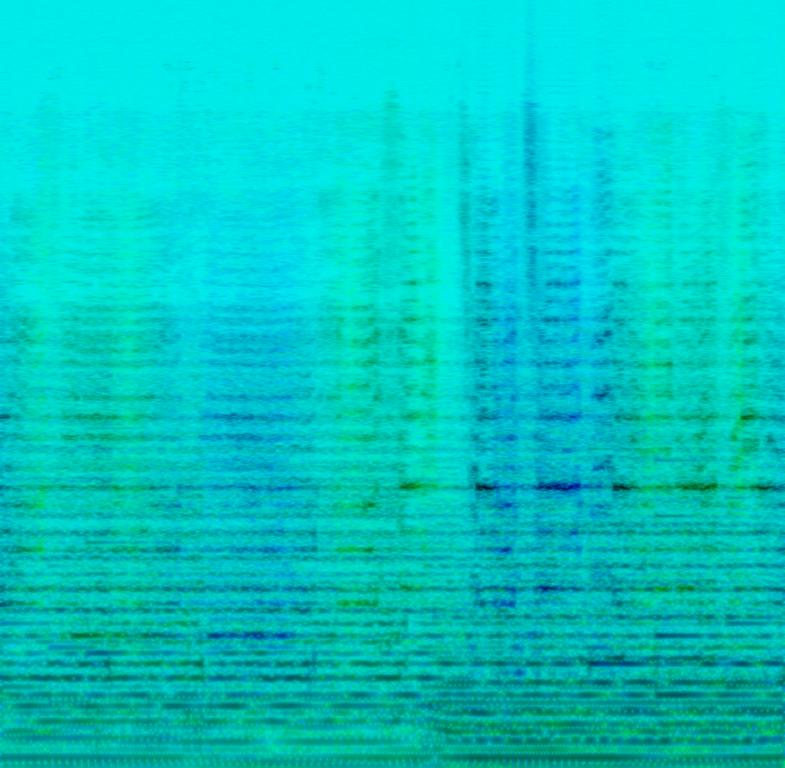
Synthesizer pads are playing long chords with a lot of reverb creating a dreamy and relaxing atmosphere. A piano is sprinkling notes on top while a highly processed voice sample is singing a melody that uses a ping pong effect to move to both sides of the speakers. This song may be playing in between two songs in a DJ set to reset the atmosphere.